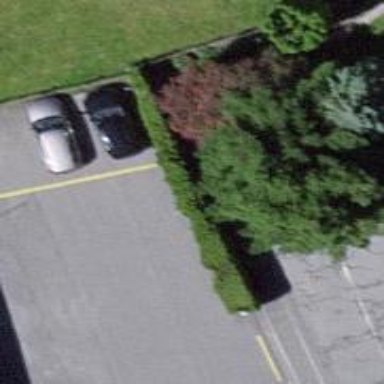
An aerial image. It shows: Hedge acting as barrier.